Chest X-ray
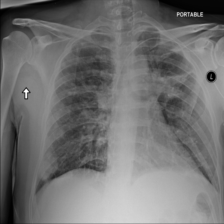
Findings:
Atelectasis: negative
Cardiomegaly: negative
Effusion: negative
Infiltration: negative
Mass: positive
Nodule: positive
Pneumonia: negative
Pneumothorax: negative
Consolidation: negative
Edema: negative
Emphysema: negative
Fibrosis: negative
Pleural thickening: negative
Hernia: negative